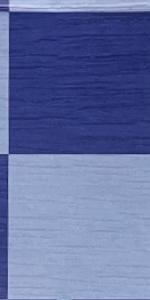
Label: Empty